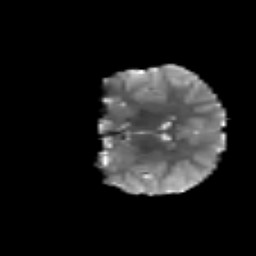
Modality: T2w
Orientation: coronal
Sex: female
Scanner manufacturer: siemens
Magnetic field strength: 3 T
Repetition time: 5 s
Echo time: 0.071 s